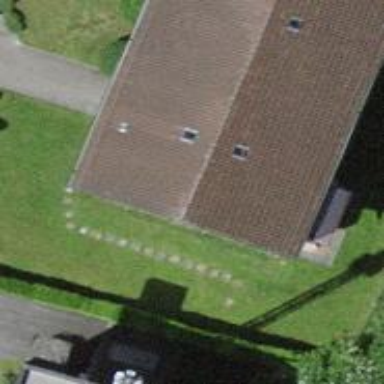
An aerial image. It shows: Part of building.